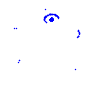
Particle: electron